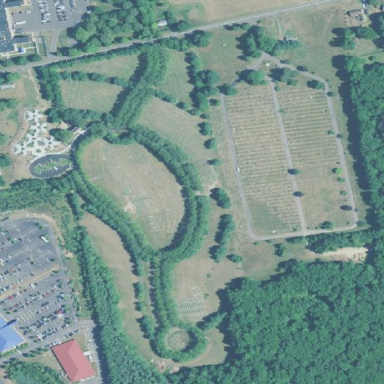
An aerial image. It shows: Cemetery.